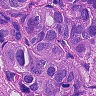
Metastatic tissue present: yes